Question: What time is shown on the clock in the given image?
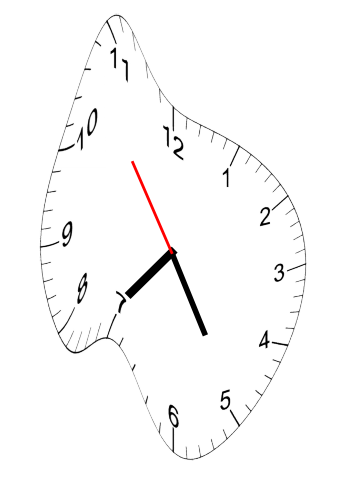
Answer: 07:24:54